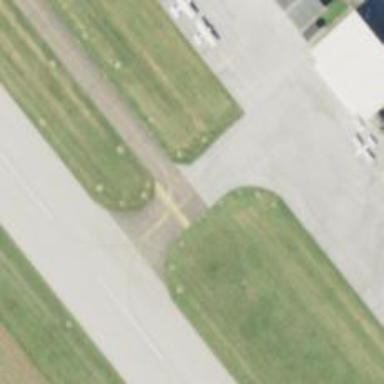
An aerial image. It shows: View of taxiway at the airport.